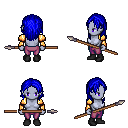
a pixel art fantasy rpg character, female body template, dark elf, purple skin, gold arm armor, magenta pants, blue long hairstyle, black shoes, spear, four views (front, back, left, right), 2x2 character sprite sheet, small pixel art, hard edges, no anti-aliasing